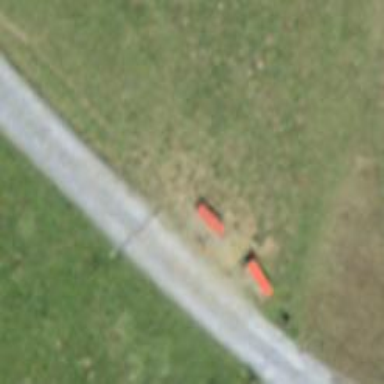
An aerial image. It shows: Bench.